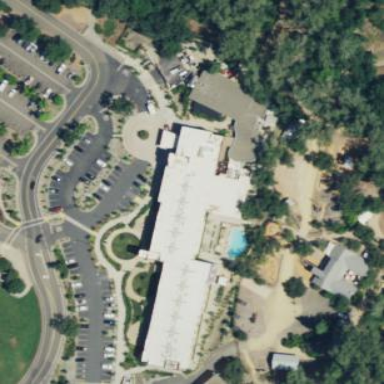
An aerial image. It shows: Hotel building.